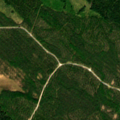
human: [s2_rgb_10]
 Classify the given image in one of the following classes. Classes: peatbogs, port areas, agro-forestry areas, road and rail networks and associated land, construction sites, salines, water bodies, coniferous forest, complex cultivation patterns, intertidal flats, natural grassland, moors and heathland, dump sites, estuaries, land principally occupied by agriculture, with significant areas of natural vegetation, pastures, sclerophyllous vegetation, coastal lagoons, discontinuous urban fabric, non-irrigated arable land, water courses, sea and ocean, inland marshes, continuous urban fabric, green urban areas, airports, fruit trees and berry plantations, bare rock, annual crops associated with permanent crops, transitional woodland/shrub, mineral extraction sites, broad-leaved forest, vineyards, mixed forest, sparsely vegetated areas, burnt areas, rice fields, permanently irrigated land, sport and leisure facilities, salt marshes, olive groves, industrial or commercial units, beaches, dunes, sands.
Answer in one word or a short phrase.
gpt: coniferous forest, mixed forest